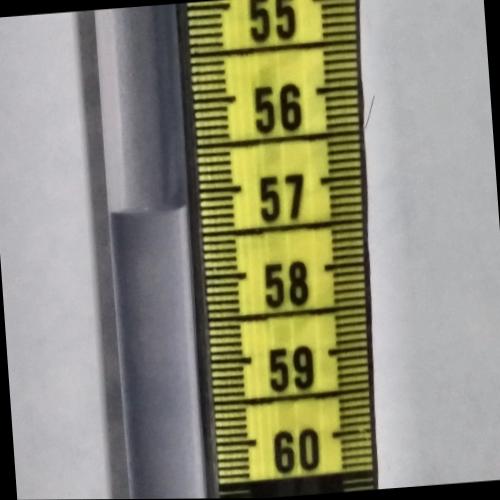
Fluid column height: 57.2 cm